Question: I'm very much a newbie to Ada and I'm trying to teach myself, with the assistance of one of John Barnes' books.
While dabbling with strings, I wrote a very basic program to read user input from the keyboard and then output it again to the console. However, when the output is produced, it appears to contain additional characters that have not been explicitly typed. Looking at it, my gut reaction is that it's unicode/Konsole-related but I definitely cannot discount whether or not it's something that I have done wrong in my code.
I have attached a screenshot of the program and its output. Any ideas would be greatly appreciated.

Thanks!
<URL>
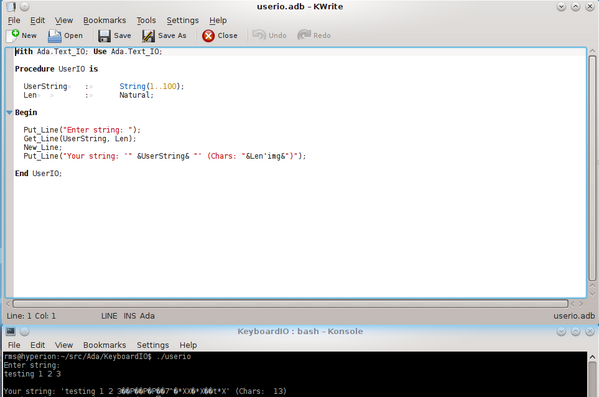
Answer: The difference is that strings are NOT null terminated; they are exactly as long as they say they are : in this case, 100 characters.
And not all the characters in your example are what you typed.
Quick fix : only output the Len characters you typed...
'''
Put_Line ("Your String: '" & UserString(1 .. Len) & "' (Chars: " & natural'image(Len) & ")");
'''
(I have used the standard portable 'natural'image(Len)' rather than the compiler-specific 'Len'img' form)
This leaves some remaining problems :
- -
Better fix : create a string of exactly the length you typed. Easiest way is calling the function form of Get_Line, and initialising an unconstrained String from the function's return value. The unconstrained String has no defined length when it is declared, it gets its length from the initialisation. For this to work, we can start a new block...
'''
Put_Line("Enter a string: ");
declare
UserString : constant String := Get_Line;
-- the string is now the correct length, however much you typed.
begin
Put_Line ("Your String: '" & UserString & "' (Chars: " &
natural'image(UserString'Length) & ")");
-- other processing on UserString here
end;
-- UserString is now out of scope, automatically freed
'''
Notice that there is no more need for the 'Len' variable. The string's length is an attribute of the string, not a separate quantity that may be incorrectly managed; one less thing to go wrong.
And the declare block is a safe and powerful technique for allocating runtime sized storage without needing heap allocation routines, pointers, deallocation etc. Several less things to go wrong.
It is usually a good idea (thanks Simon!) to make 'UserString' a 'Constant'. Not essential (otherwise you can edit it in place, but not change its length) but assuming you don't intend to edit it - one less thing to go wrong.
There are other techniques involving 'Bounded_String' or 'Unbounded_String' but they aren't really necessary here.